Question: I deleted a directory 'LogViewer' from the document root that was browseable and working perfectly. Later I decided to add it back but now apache wont show it.
'''
drwxr-xr-x. 12 user group 4096 Jun 19 15:16 272
drwxr-xr-x. 12 user group 4096 Jun 19 15:17 273
drwxr-xr-x. 3 user group 4096 Jun 20 08:06 LogViewer
'''
The 272 and 273 directories are browsable and work.

Output of 'ls -lZ':
'''
drwxr-xr-x. user group system_u:object_r:httpd_sys_content_t:s0 272
drwxr-xr-x. user group system_u:object_r:httpd_sys_content_t:s0 273
drwxr-xr-x. user group unconfined_u:object_r:user_home_t:s0 LogViewer
'''
I have restarted apache multiple times. I've stopped it, and started it. I've refreshed the browser, I've cleared cookies and all temp files.
Wtf?
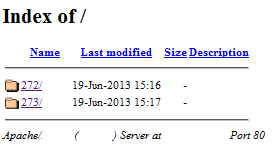
Answer: As per: <URL>
> To make a folder viewable from a special user public HTML folder, it
needs to have a type that httpd has permissions to read, presuming the
Apache HTTP Server is configured for UserDir and the Boolean value
httpd_enable_homedirs is enabled.
Try this command:
'''
chcon -R -t httpd_user_content_t LogViewer
'''